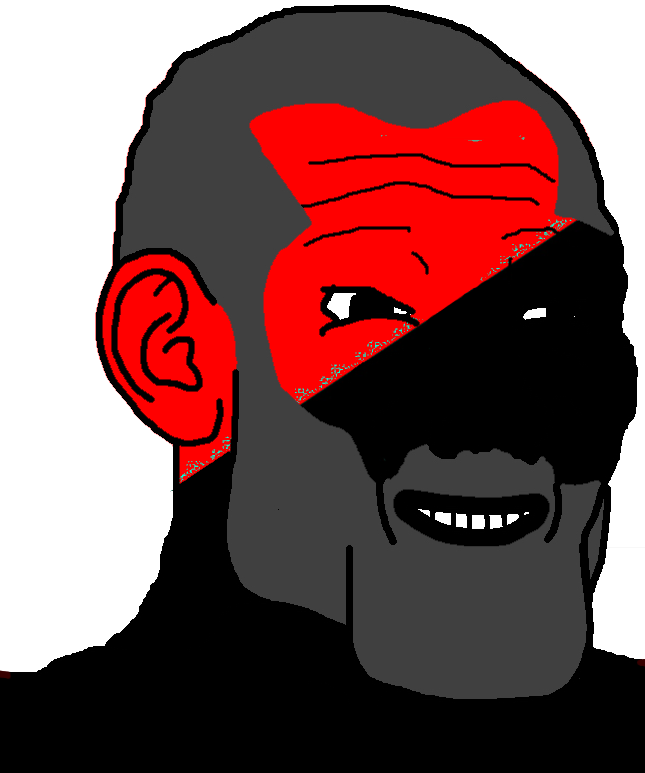
Label: 5_Grey_Chad